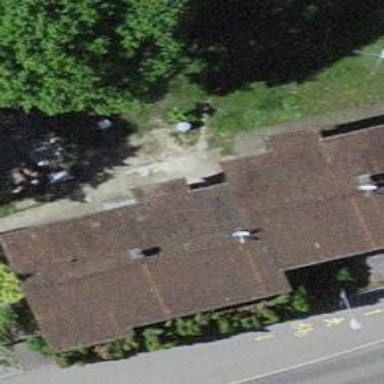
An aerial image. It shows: Semidetached house.